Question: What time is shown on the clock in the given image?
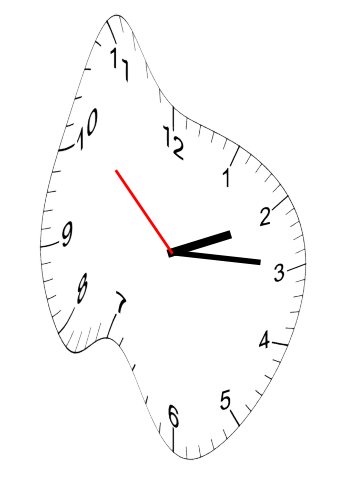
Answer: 02:14:52